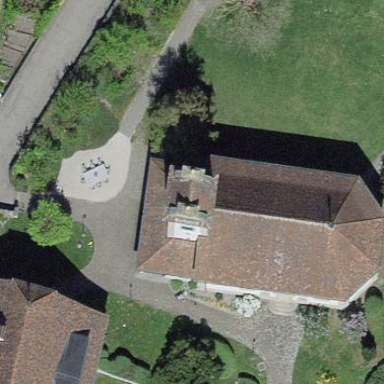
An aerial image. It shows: Church which is place of worship.